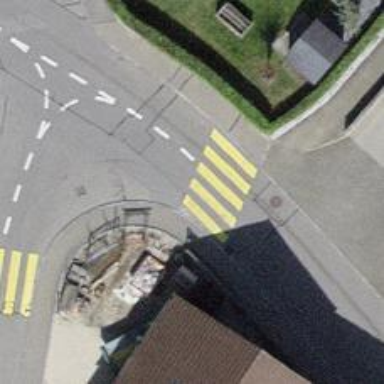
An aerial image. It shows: Uncontrolled zebra crossing on the road.